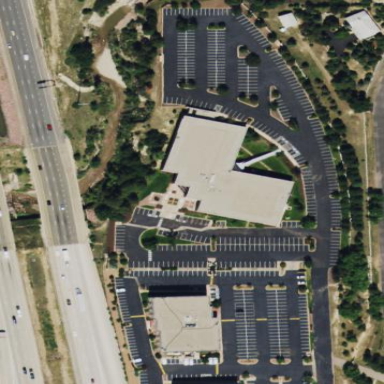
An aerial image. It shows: Office building.